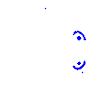
Particle: pion